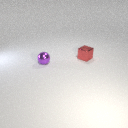
small purple metal sphere to the left of small red metal cube